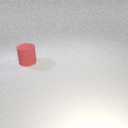
large red rubber cylinder